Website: lowes
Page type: stored-credit-cards
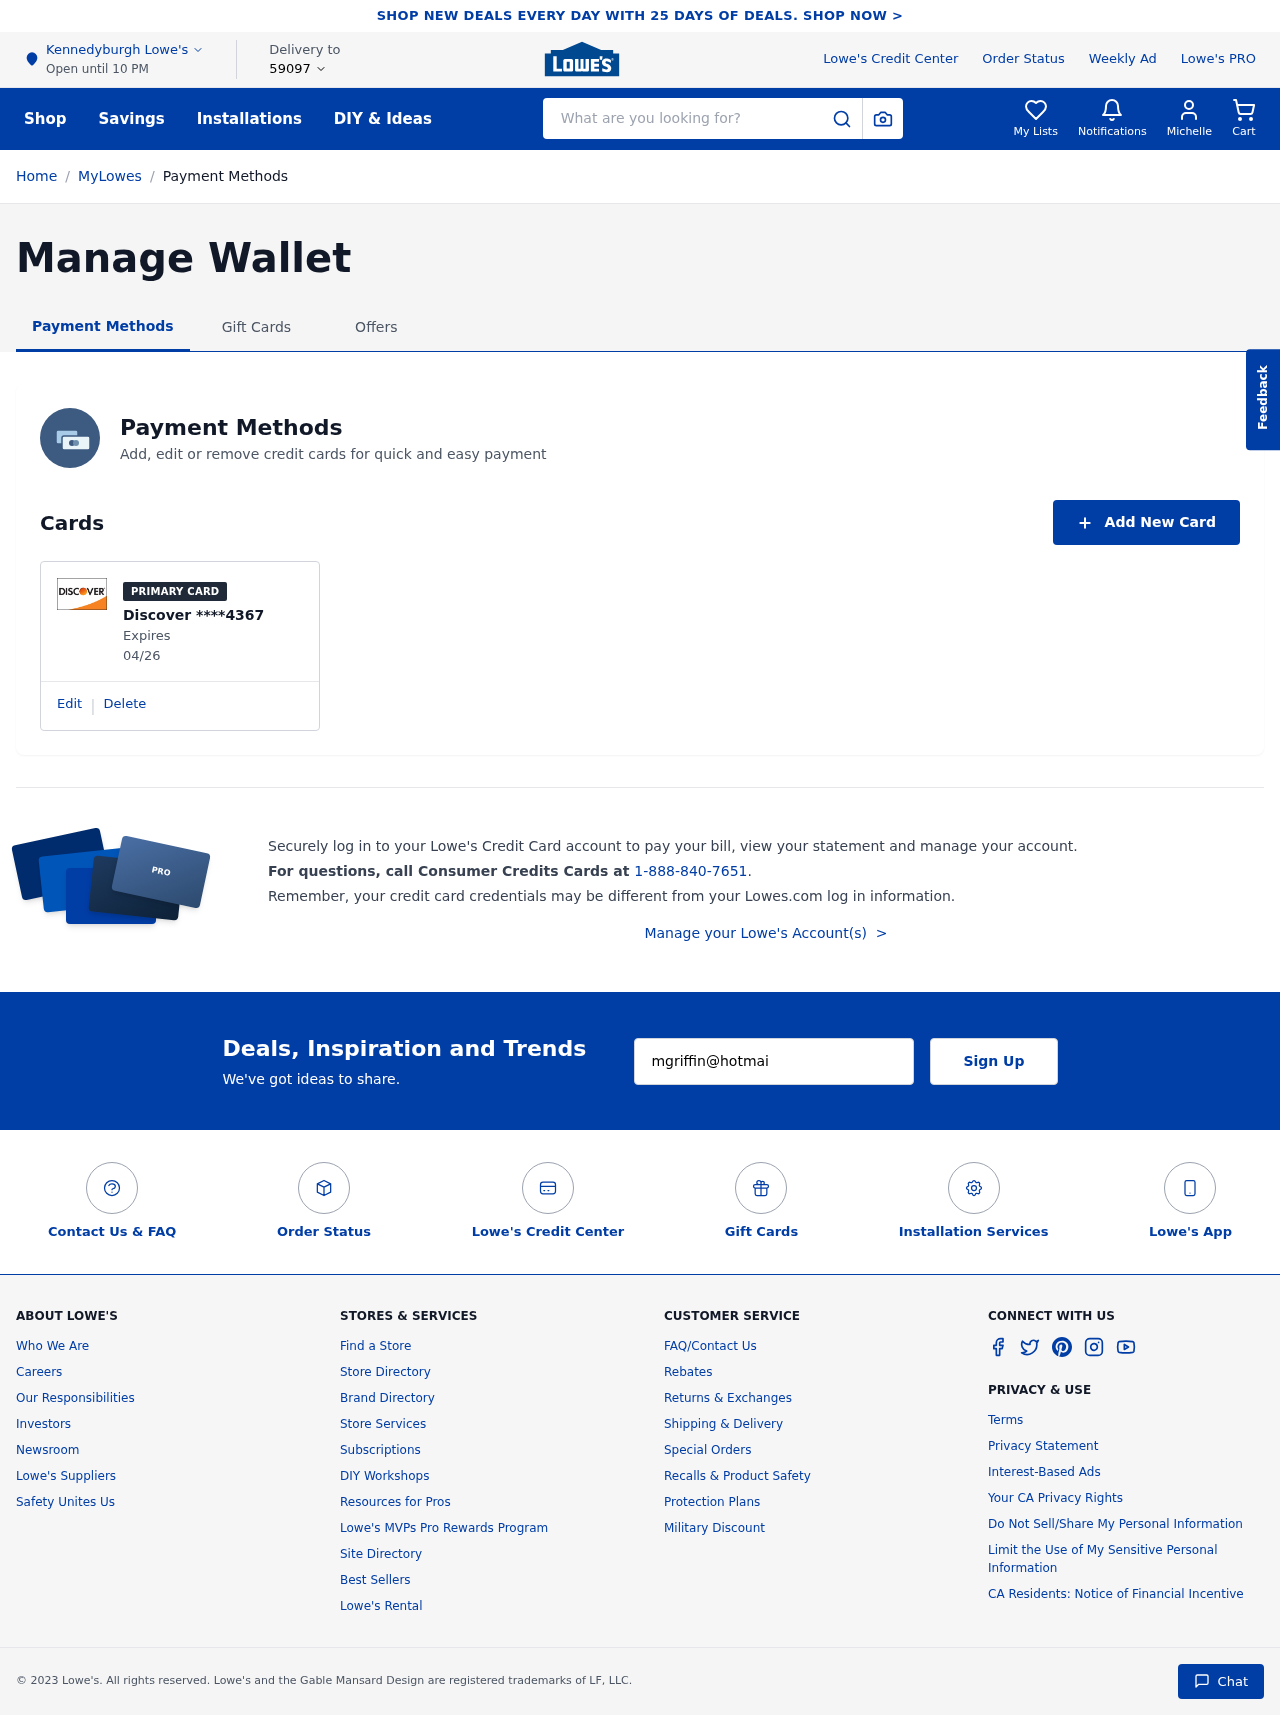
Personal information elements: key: PII_CARD_EXPIRY
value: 04/26
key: PII_CARD_LAST4
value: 4367
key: PII_CARD_TYPE
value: Discover
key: PII_CITY
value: Kennedyburgh
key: PII_EMAIL
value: mgriffin@hotmail.com
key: PII_FIRSTNAME
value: Michelle
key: PII_POSTCODE
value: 59097
Search elements: key: HEADER_SEARCH
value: What are you looking for?